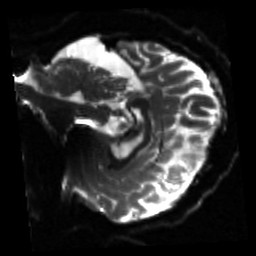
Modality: sbref
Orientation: sagittal
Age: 31
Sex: male
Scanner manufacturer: siemens
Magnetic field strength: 3 T
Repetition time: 3.23 s
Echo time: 0.0892 s